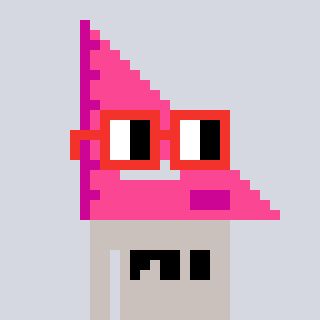
a pixel art character with square red glasses, a squadron ruler-shaped head and a foggrey-colored body on a cool background